Field crop: maize
Growth stage: 2
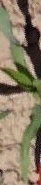
Species: maize